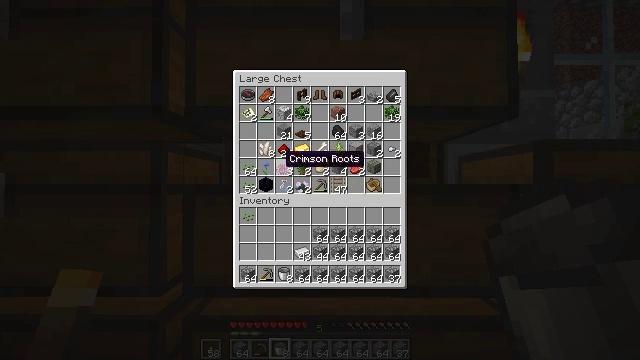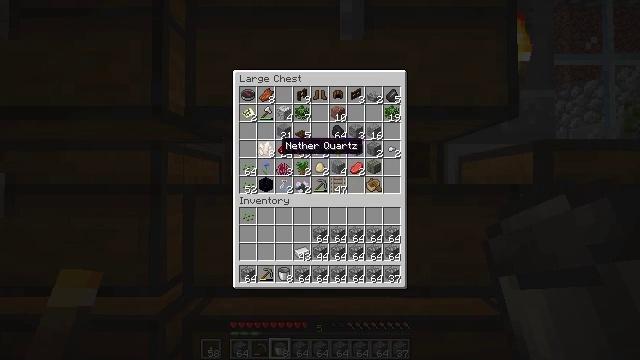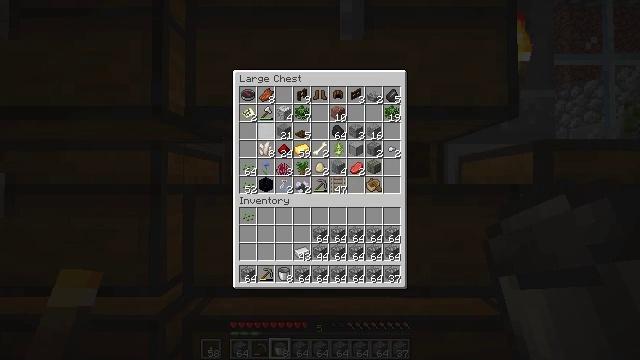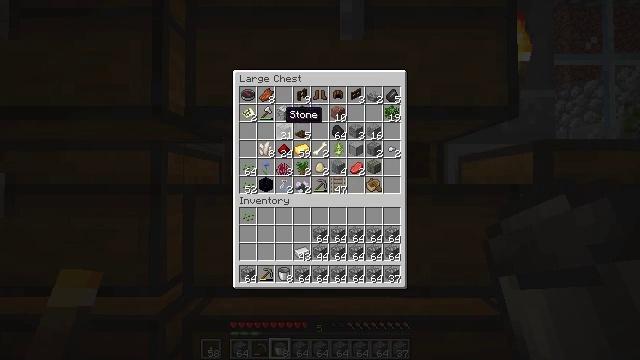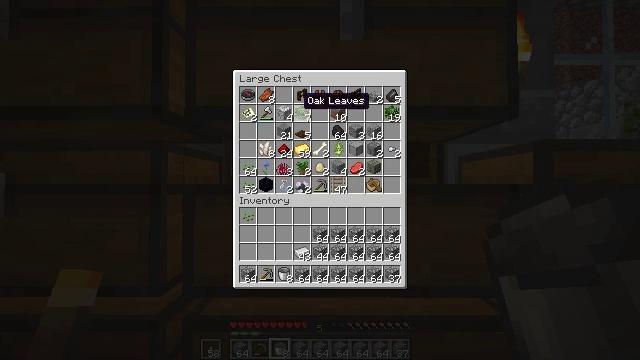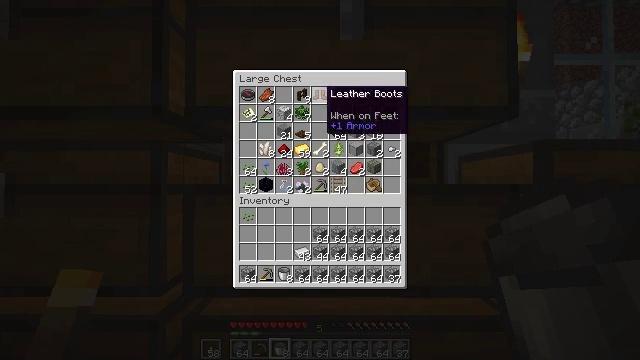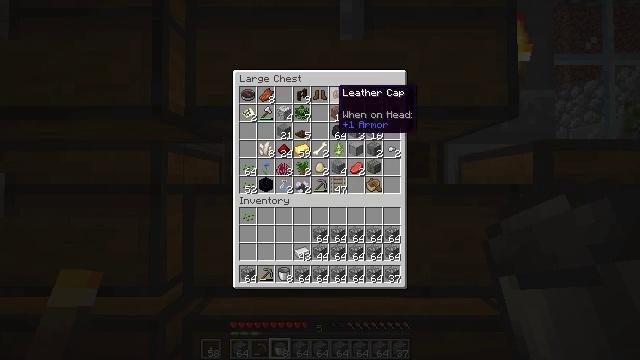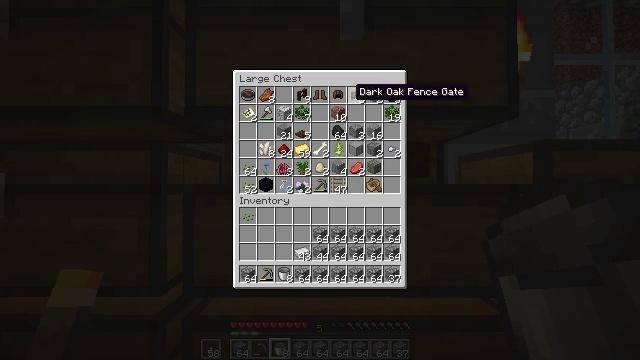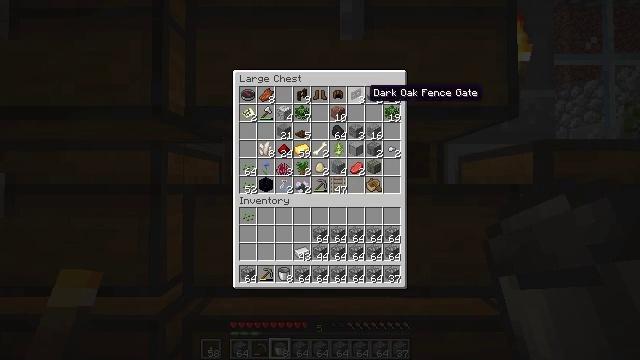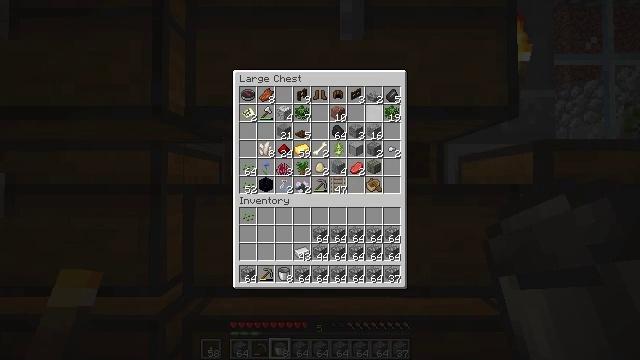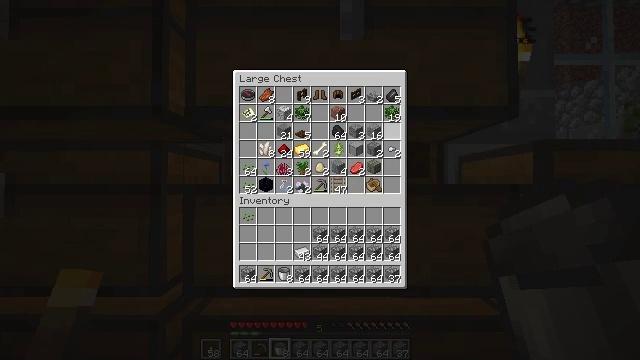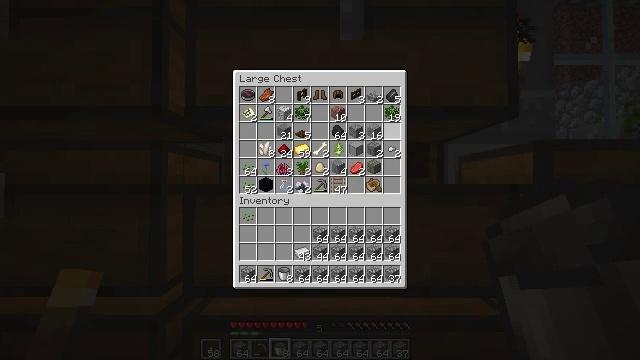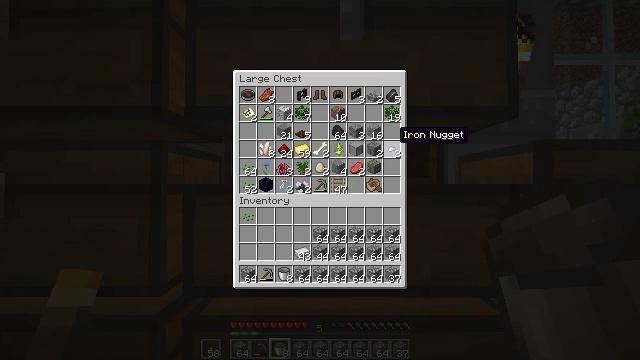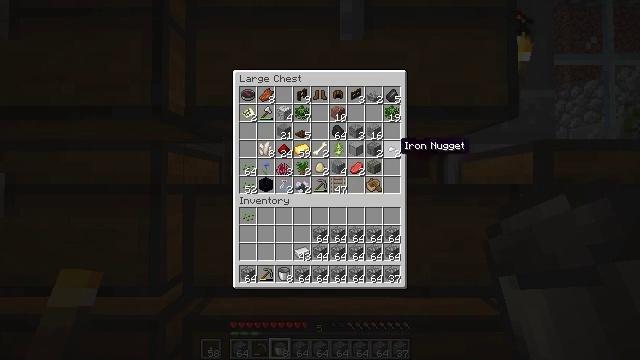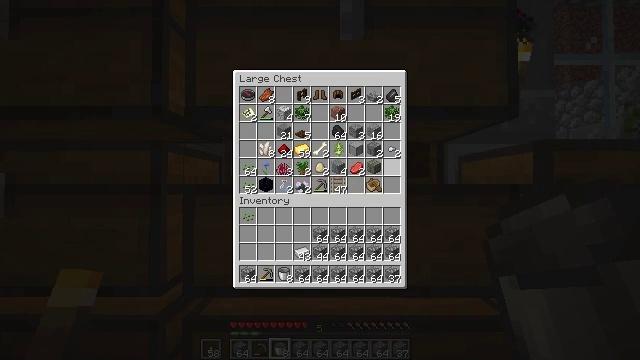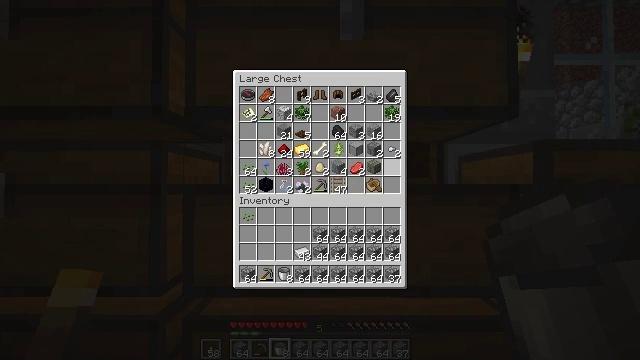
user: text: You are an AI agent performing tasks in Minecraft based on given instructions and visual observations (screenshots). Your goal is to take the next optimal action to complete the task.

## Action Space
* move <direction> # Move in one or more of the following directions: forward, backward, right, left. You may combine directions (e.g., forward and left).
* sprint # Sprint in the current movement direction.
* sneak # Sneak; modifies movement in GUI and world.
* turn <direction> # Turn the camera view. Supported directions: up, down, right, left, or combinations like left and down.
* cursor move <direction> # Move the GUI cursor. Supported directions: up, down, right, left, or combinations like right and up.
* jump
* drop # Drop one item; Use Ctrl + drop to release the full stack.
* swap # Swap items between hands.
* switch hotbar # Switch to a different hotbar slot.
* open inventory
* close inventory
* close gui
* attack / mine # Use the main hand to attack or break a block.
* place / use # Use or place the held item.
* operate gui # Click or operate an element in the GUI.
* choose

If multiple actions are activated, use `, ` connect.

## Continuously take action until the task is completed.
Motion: motion action
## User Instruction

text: Craft a dark oak trapdoor in the crafting table.
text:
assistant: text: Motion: cursor move up
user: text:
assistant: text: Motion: cursor move up
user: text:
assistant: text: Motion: cursor move up
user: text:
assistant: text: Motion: cursor move right and up
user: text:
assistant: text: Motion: cursor move right and up
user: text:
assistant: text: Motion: cursor move right
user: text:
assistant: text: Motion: cursor move right
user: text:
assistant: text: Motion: cursor move right
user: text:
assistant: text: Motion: cursor move right
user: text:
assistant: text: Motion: cursor move right and down
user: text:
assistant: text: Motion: cursor move down
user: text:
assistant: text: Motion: cursor move down
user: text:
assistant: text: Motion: cursor move down
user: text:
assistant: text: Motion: no_op
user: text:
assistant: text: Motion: no_op
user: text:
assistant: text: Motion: no_op
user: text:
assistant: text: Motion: no_op
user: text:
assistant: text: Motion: no_op
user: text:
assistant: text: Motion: no_op
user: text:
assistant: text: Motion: no_op
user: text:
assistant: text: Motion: no_op
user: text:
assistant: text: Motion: no_op
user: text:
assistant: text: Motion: no_op
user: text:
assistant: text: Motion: no_op
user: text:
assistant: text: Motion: no_op
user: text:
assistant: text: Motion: no_op
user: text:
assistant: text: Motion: close gui
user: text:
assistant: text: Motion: turn right and down
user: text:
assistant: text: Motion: turn right and down
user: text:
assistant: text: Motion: turn right and down